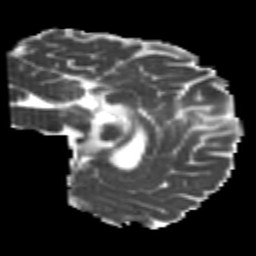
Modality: MD
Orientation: sagittal
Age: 23
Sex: male
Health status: healthy
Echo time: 0.074 s